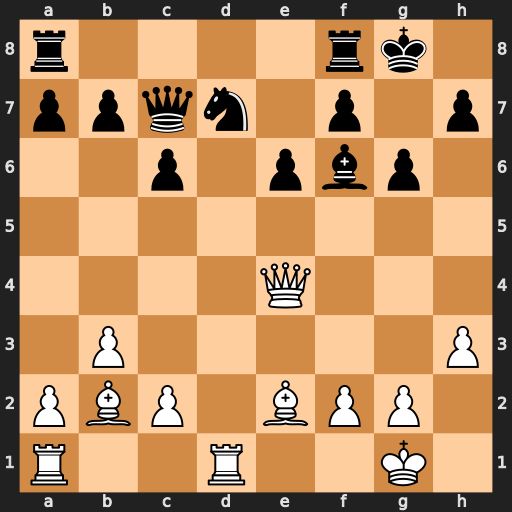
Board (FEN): r4rk1/ppqn1p1p/2p1pbp1/8/4Q3/1P5P/PBP1BPP1/R2R2K1
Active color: w
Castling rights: -
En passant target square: -
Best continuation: Rxd7 Qxd7 Bxf6